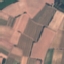
Label: PermanentCrop